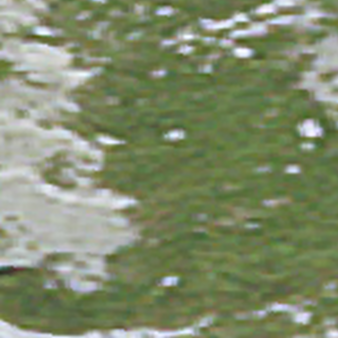
Label: other